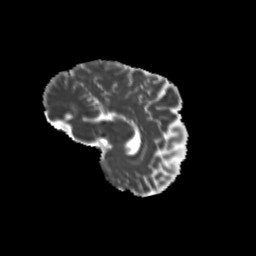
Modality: MD
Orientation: sagittal
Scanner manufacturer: siemens
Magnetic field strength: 3 T
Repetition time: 9.2 s
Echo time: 0.084 s